Question: I'm exporting data from SQLite into '.csv' but I got problem on rows why the result is always appear in the 1st row? did I miss something??
RESULT:

My Code:
'''
private void DataExport()
{
SaveFileDialog saveFileDialog = new SaveFileDialog
{
Title = "Choose file to save to",
FileName = ".csv",
Filter = "CSV (*.csv)|*.csv",
FilterIndex = 0,
InitialDirectory = Environment.GetFolderPath(Environment.SpecialFolder.MyDocuments)
};
if (saveFileDialog.ShowDialog() == true)
{
SQLiteCommand cmd = new SQLiteCommand();
String sSQL;
sSQL = "select * from Tile1";
cmd.CommandText = sSQL;
clsCon.con.Open();
cmd.Connection = clsCon.con;
SQLiteDataReader dr2;
dr2 = cmd.ExecuteReader();
dr2.Read();
DataSet _dataSet = new DataSet();
DataTable _dataTable = new DataTable();
for (var i = 0; i < dr2.FieldCount; i++)
{
_dataTable.Columns.Add("" + dr2.GetName(i) + "", typeof(string));
_dataTable.Rows.Add("" + dr2.GetValue(i) + "");
}
var rows = _dataTable.Rows;
StringBuilder sb = new StringBuilder();
IEnumerable<string> columnNames = _dataTable.Columns.Cast<DataColumn>().Select(column => column.ColumnName);
sb.AppendLine(string.Join(",", columnNames));
foreach (DataRow row in rows)
{
IEnumerable<string> fields = row.ItemArray.Select(field => field.ToString());
sb.AppendLine(string.Join(",", fields));
}
File.WriteAllText(saveFileDialog.FileName, sb.ToString());
clsCon.con.Close();
}
}
'''
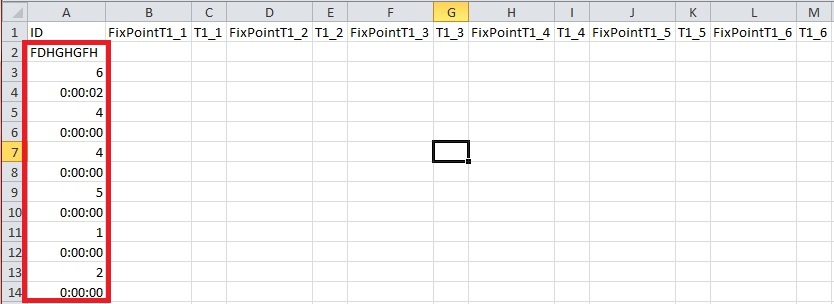
Answer: Try simplifying your code a bit, I mean those DataTables and DataSets are driving me nuts:
'''
private void DataExport()
{
SaveFileDialog saveFileDialog = new SaveFileDialog
{
Title = "Choose file to save to",
FileName = ".csv",
Filter = "CSV (*.csv)|*.csv",
FilterIndex = 0,
InitialDirectory = Environment.GetFolderPath(Environment.SpecialFolder.MyDocuments)
};
if (!saveFileDialog.ShowDialog())
{
return;
}
using (var conn = new SQLiteConnection(ConnectionString))
using (var cmd = conn.CreateCommand())
{
conn.Open();
cmd.CommandText = "SELECT * FROM Tile1";
using (var reader = cmd.ExecuteReader())
using (var writer = new StreamWriter(saveFileDialog.FileName))
{
var columnNames = Enumerable
.Range(0, reader.FieldCount)
.Select(reader.GetName);
string header = string.Join(", ", columnNames);
writer.WriteLine(header);
while (reader.Read())
{
var values = Enumerable
.Range(0, reader.FieldCount)
.Select(reader.GetValue);
string valuesRow = string.Join(", ", values);
writer.WriteLine(valuesRow);
}
}
}
}
'''